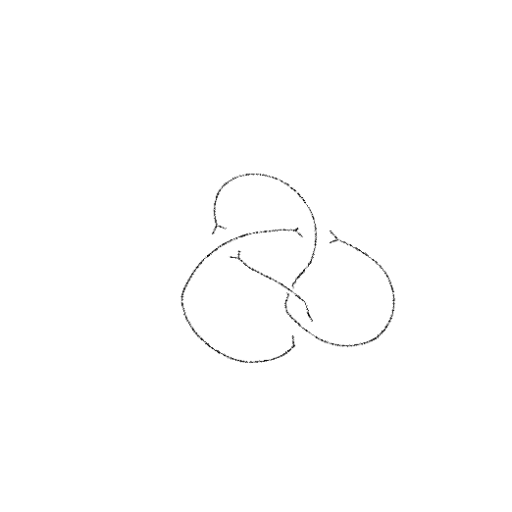
Crossing number: 4